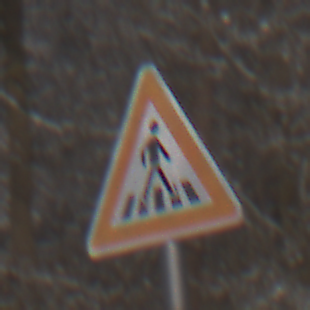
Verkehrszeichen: FussgaengerueberwegLinks
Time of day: MorningAfternoon
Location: Outdoor (Nature)
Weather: PartlyCloudy
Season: Winter
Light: Natural